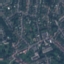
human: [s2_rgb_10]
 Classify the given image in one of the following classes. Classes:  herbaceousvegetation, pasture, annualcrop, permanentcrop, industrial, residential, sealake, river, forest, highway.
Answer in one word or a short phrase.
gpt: Residential